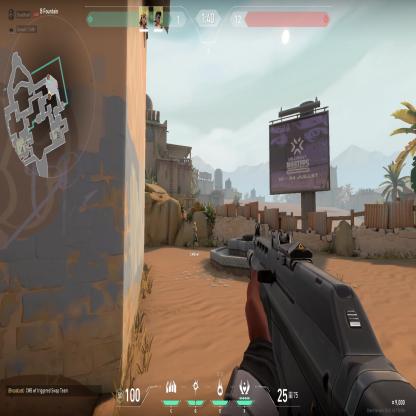
Label: teammate